Question: I have a table. I need to color only a small portion of the table cell. Like, a small triangle on the right top of the cell. I tried some css and all. But nothing seems to accomplish the same. I prefer css. Don't require css3.
Sample image

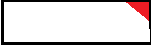
Answer: create the shape you want as a small jpg and use this css
'''
background-image: url('[image url]');
background-repeat: no-repeat;
background-position: top right;
'''
if you need to alter the size of the background image, you can add 'background-size: [size];'